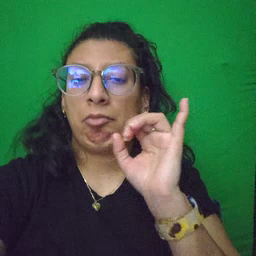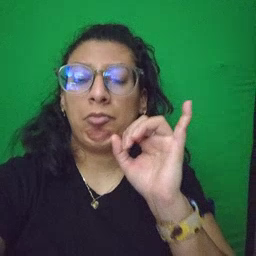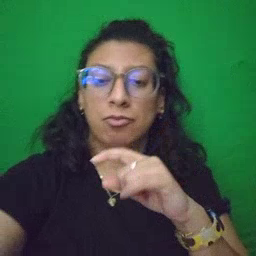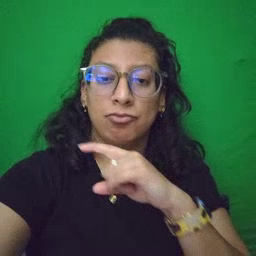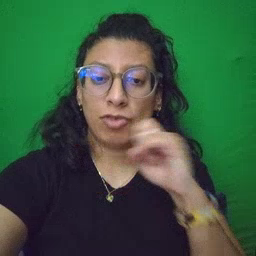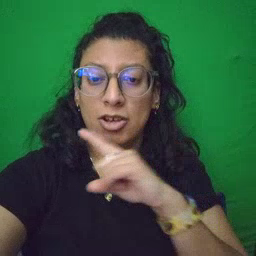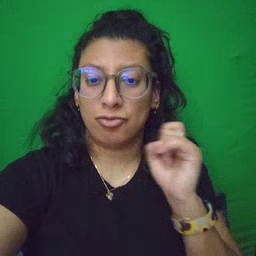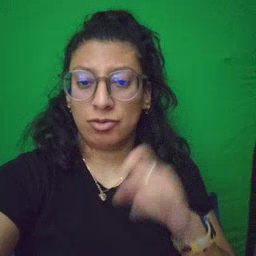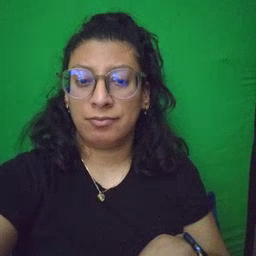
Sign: dryer